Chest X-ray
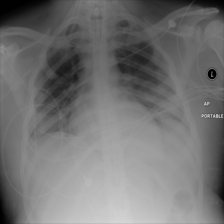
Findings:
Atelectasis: negative
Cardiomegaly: negative
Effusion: negative
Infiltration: negative
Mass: negative
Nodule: negative
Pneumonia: negative
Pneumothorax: negative
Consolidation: negative
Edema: negative
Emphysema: negative
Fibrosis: negative
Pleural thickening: negative
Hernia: negative